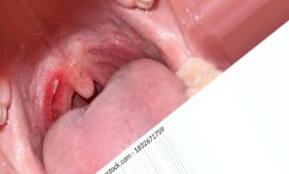
Condition: Mouth Ulcer